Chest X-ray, AP view. Patient: 62 years old, sex F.
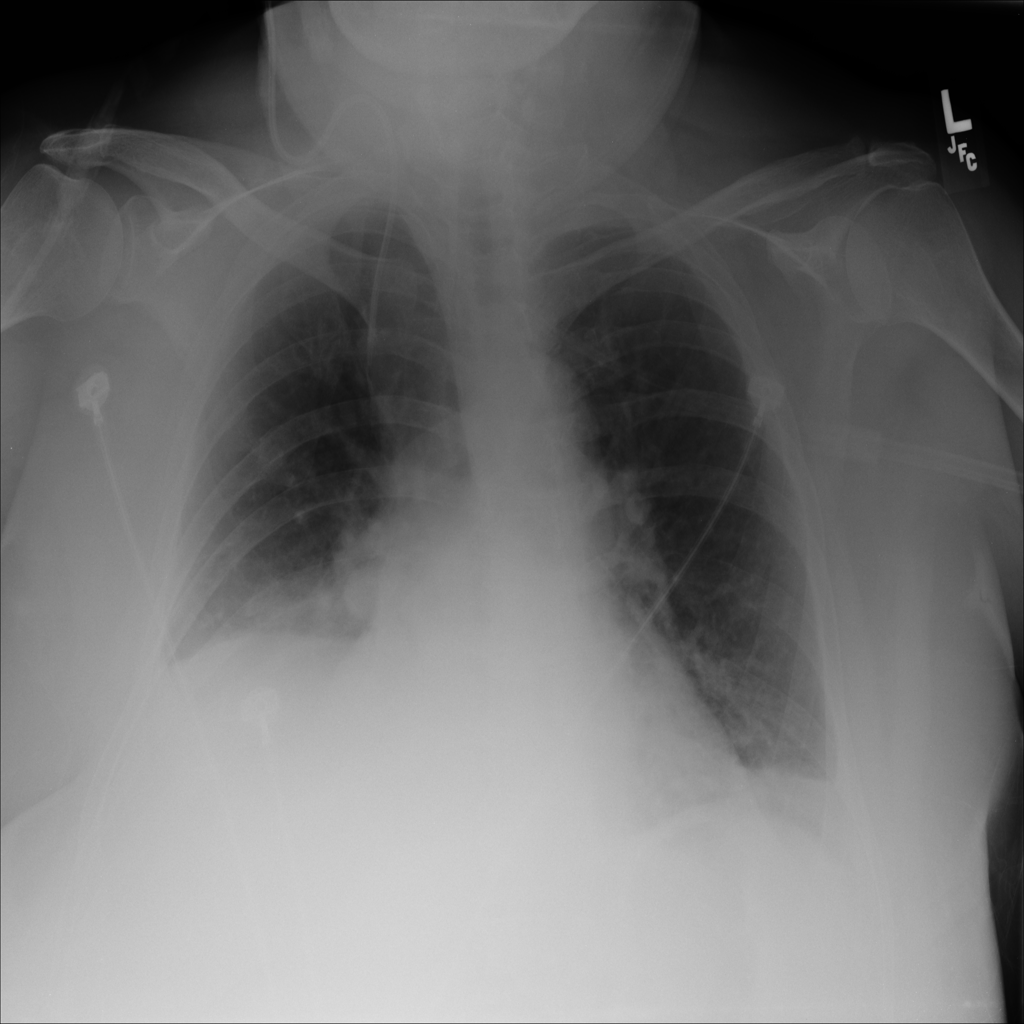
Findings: Effusion